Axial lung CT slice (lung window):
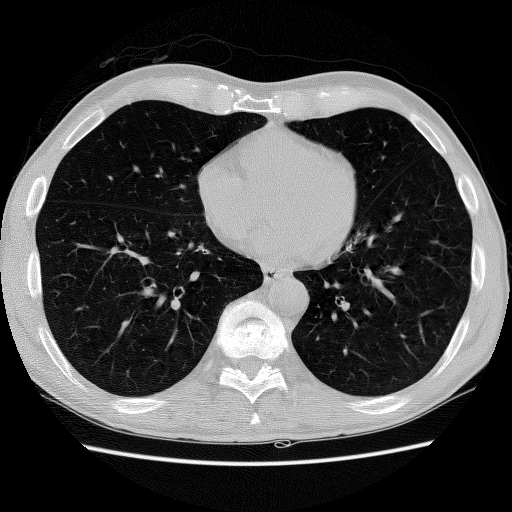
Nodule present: no